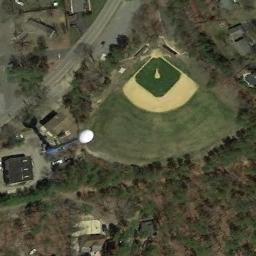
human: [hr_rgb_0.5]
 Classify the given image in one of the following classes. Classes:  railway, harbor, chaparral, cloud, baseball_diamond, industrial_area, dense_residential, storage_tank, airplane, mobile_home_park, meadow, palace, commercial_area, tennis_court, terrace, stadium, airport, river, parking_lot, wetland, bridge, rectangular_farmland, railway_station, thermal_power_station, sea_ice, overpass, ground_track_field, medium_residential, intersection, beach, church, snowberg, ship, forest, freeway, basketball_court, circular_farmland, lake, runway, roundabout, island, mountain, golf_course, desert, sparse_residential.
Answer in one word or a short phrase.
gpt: baseball_diamond